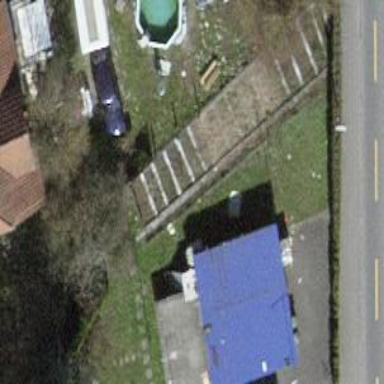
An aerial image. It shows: Detached building.